Aerial crown-view tile of a tropical tree (Barro Colorado Island, Panama), acquired 20250715:
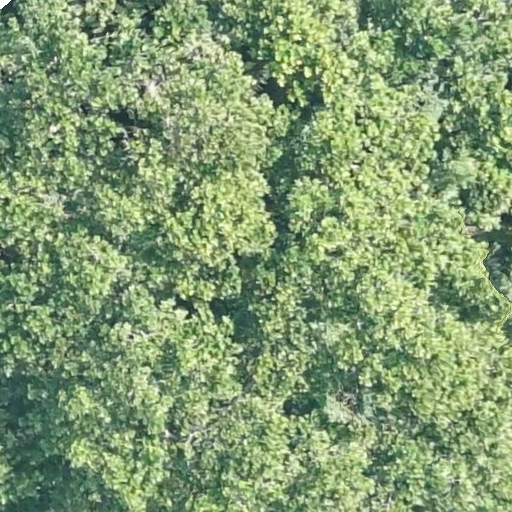
Species: Anacardium excelsum
GBIF accepted scientific name: Anacardium excelsum
Crown area: 677.806 m²